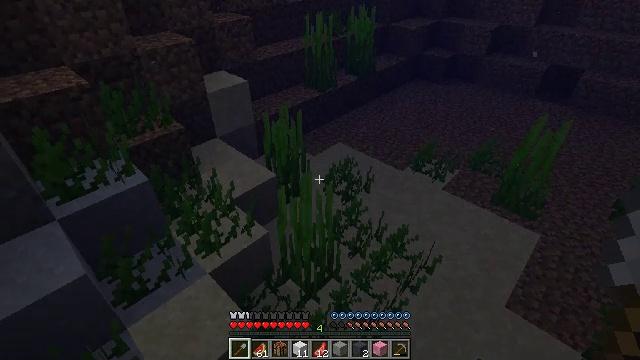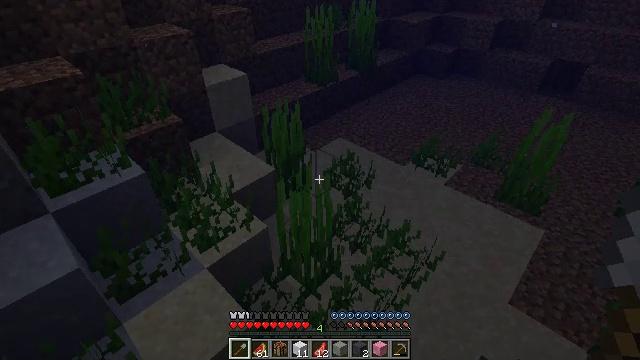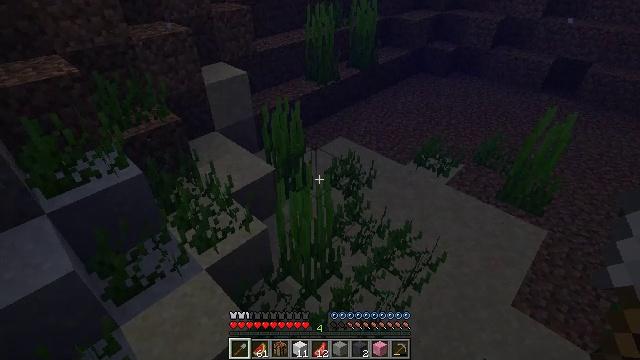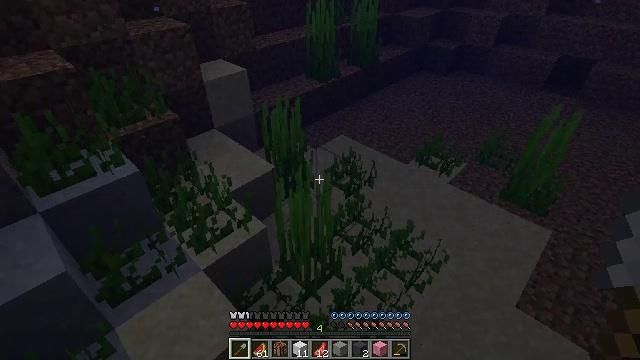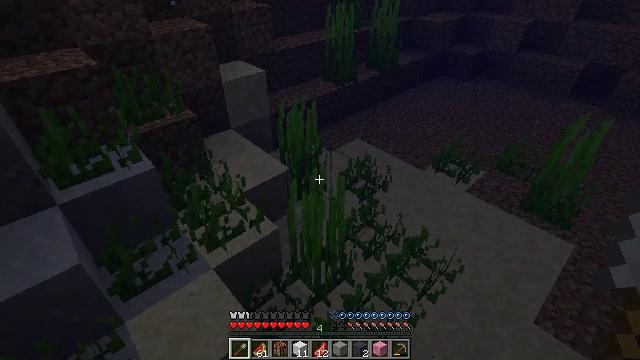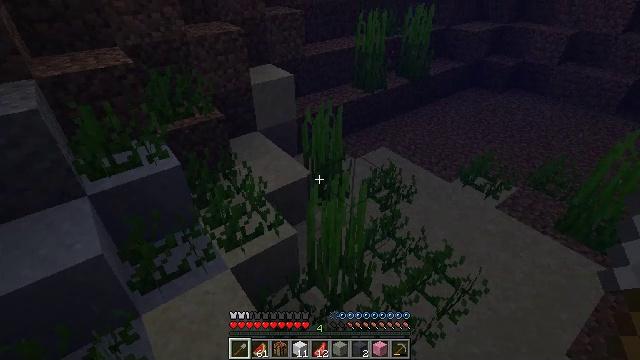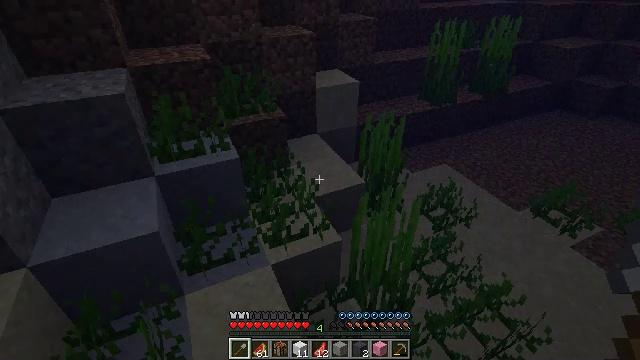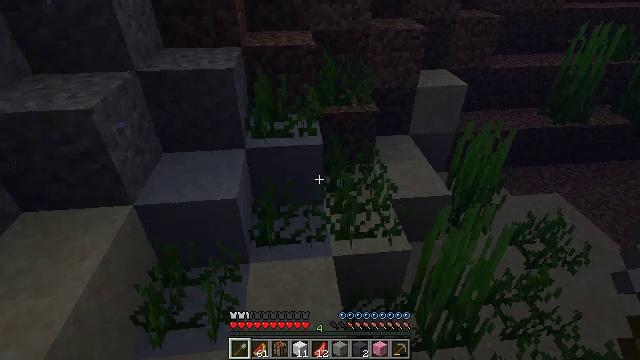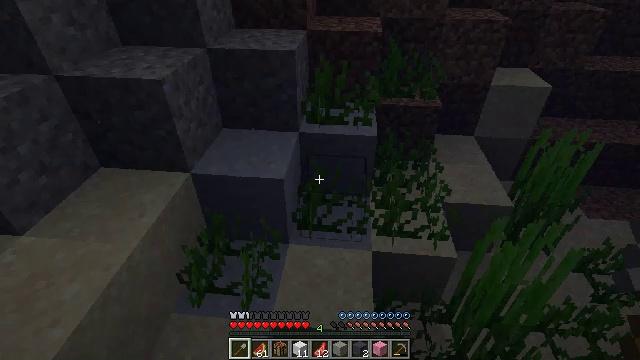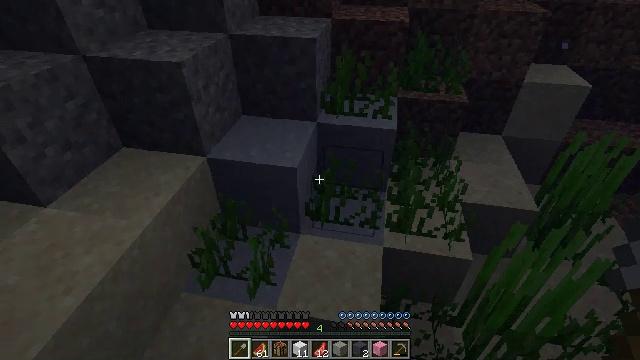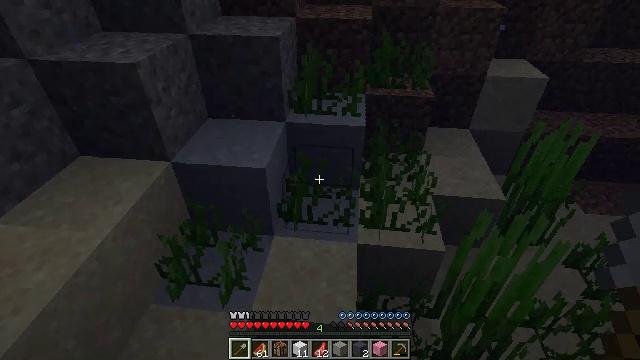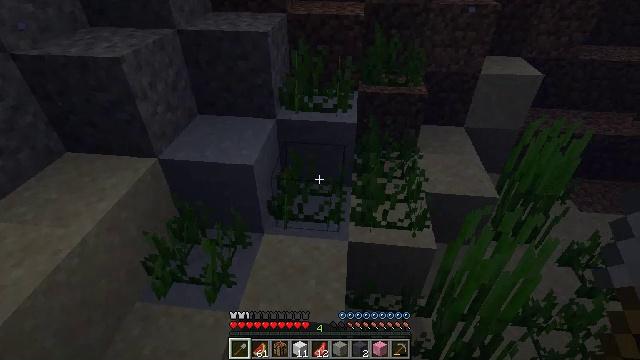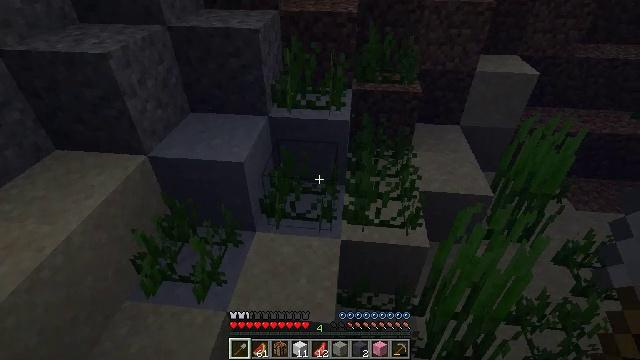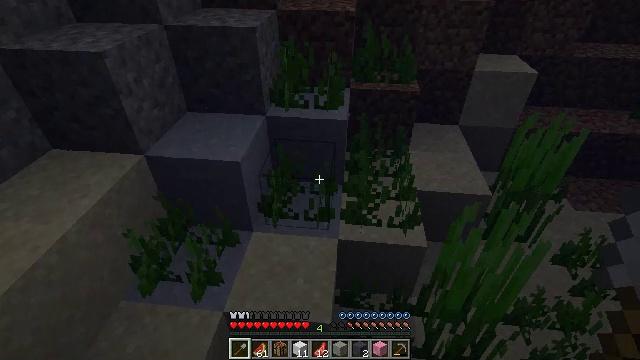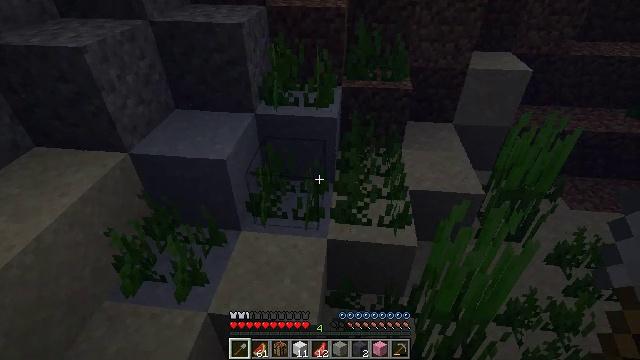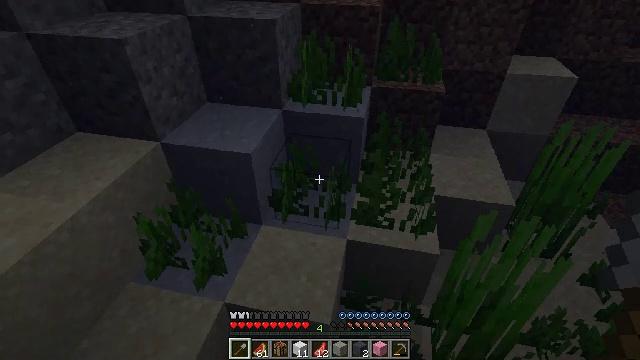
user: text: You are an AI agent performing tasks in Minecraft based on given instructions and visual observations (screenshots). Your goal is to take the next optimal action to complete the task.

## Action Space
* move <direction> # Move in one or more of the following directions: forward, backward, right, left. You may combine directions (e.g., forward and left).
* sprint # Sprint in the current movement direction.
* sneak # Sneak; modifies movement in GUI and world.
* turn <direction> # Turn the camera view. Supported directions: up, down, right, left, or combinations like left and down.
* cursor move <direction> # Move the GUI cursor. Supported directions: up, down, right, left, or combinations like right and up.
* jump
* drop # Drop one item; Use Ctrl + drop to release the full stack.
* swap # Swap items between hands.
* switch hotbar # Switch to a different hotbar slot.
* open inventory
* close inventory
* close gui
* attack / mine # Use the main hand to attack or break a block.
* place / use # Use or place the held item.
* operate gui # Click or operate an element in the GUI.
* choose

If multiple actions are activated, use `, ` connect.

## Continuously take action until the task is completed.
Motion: motion action
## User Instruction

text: Gather seagrass near the seafloor.
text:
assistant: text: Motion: move forward
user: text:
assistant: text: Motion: move forward
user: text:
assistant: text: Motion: move forward
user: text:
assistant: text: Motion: move forward and move right, turn left
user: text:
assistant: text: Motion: move forward and move right, turn left and up
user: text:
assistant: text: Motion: move forward and move right, turn left and up
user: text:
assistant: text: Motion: move right, turn left
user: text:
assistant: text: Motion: move right, turn left and down
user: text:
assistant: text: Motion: move right, turn left and down
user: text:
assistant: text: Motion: move right, turn right
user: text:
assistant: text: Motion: move right
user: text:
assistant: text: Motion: move right
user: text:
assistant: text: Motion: move forward and move right
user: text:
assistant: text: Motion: move forward and move right
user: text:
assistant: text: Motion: move forward, turn left
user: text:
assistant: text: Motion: move forward, turn left and up
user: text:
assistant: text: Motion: move forward, turn left and up
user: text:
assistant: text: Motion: move forward
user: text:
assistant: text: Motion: move forward
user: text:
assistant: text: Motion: move forward, turn right and down
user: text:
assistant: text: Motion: move forward, turn right and down
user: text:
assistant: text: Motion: move forward, turn right and down, attack / mine
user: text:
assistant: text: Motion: move forward, attack / mine
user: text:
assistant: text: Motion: move forward, turn left, attack / mine
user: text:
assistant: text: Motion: move forward, attack / mine
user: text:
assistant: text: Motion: move forward, turn left
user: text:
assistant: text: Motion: no_op